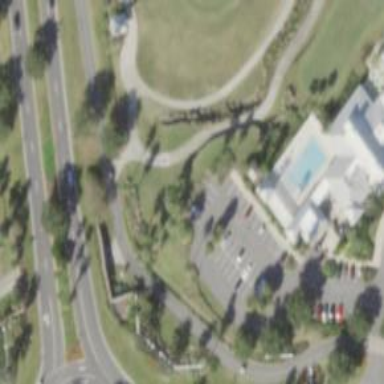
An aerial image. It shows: Golf cartpath that is also road path.